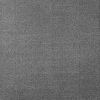
Atmospheric dust classification: dusty